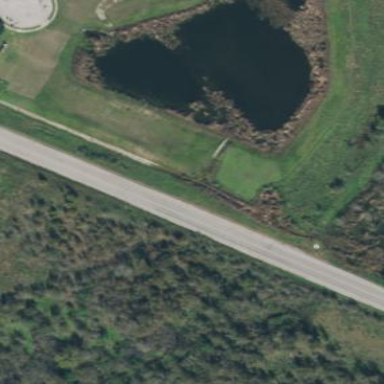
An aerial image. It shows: Pond surrounded by natural water.